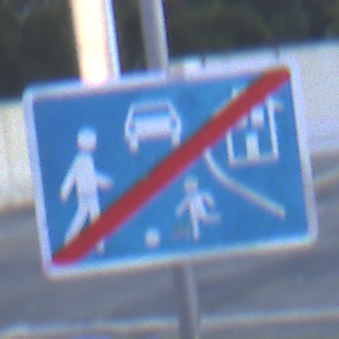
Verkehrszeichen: EndeVerkehrsberuhigterBereich
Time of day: SunriseSunset
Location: Outdoor (Suburban)
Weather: PartlyCloudy
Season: NotSpecified
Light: Natural